Interaction volume radius: 5 \u00c5
Interaction volume height: 20 \u00c5
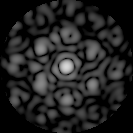
Disorder parameter: 0.7379